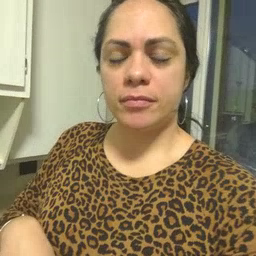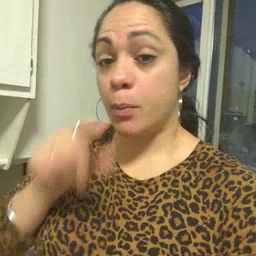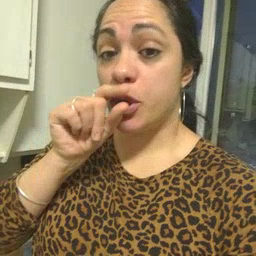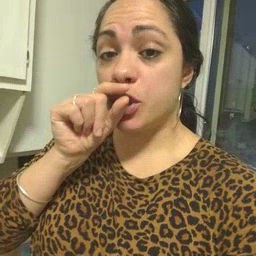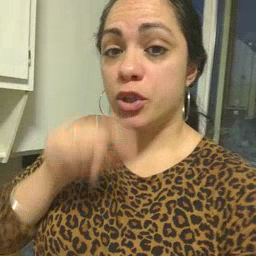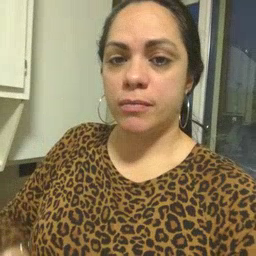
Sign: bird